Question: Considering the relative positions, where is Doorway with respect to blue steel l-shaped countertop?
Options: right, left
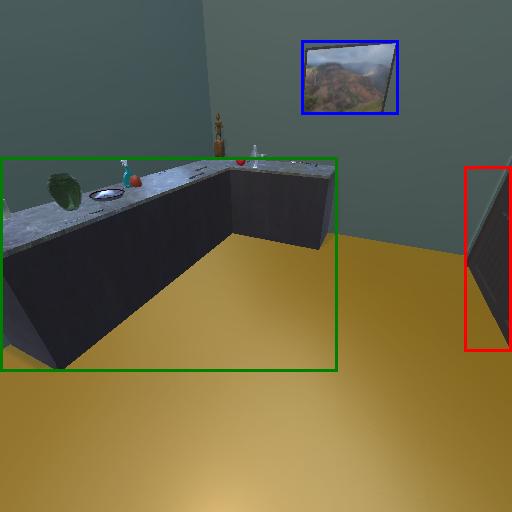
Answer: right